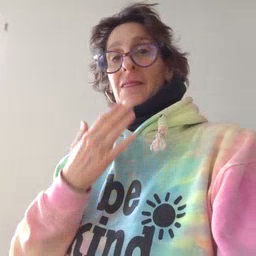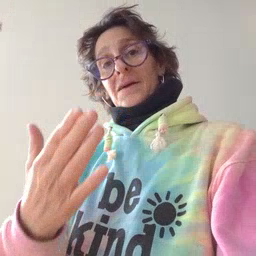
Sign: thankyou